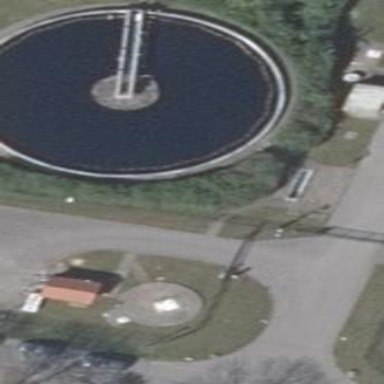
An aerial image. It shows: Image of wastewater.